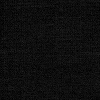
Atmospheric dust classification: dusty